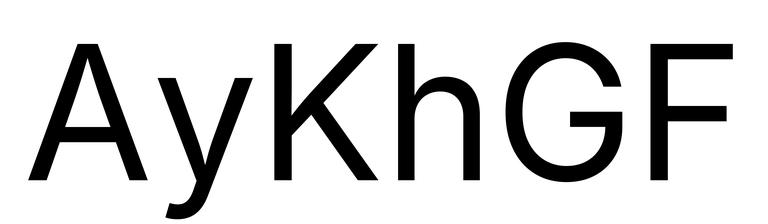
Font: Inter_Regular